一年级 · 逻辑题
(填写序号) 不是同一类的是 ( $\quad$ )。

(2)

(3)

(4)
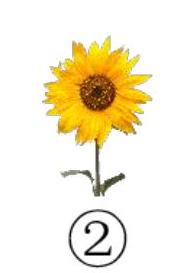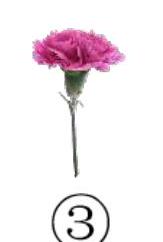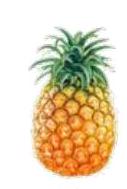
答案: 详解(4)